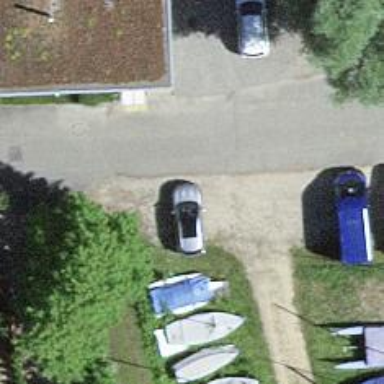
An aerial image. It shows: Set of steps on the road.